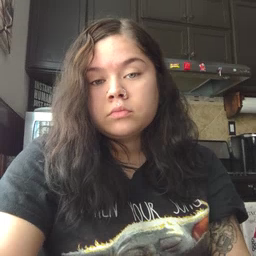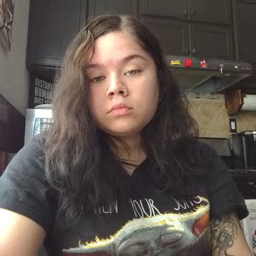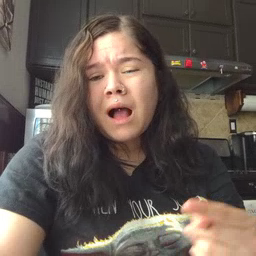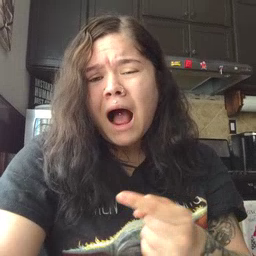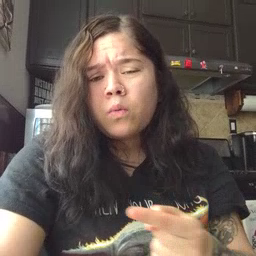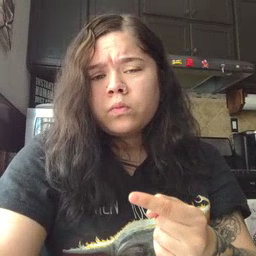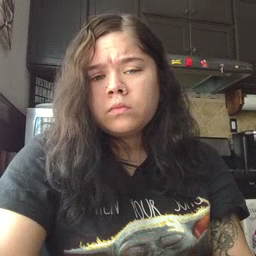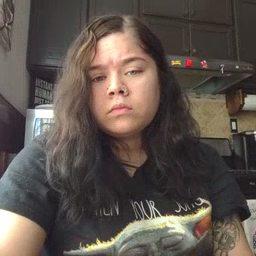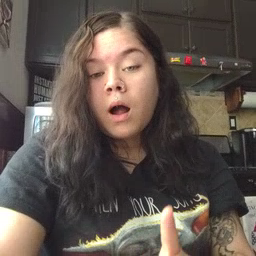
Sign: owie